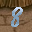
Label: 8